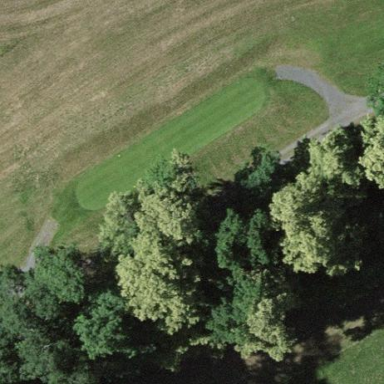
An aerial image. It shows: Grassy area designated as golf tee.